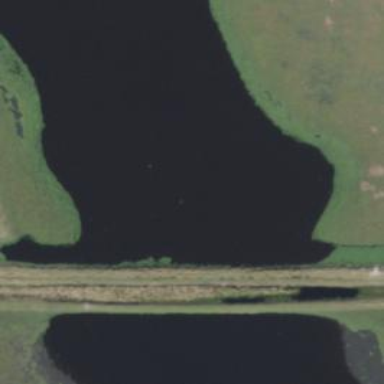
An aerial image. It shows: Marsh wetland.